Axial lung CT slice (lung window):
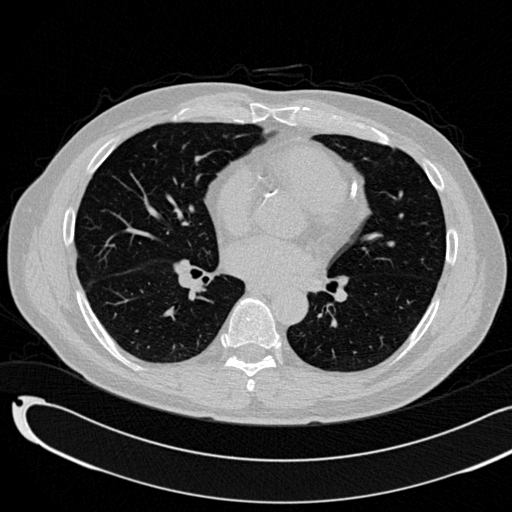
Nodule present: no